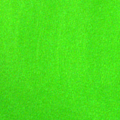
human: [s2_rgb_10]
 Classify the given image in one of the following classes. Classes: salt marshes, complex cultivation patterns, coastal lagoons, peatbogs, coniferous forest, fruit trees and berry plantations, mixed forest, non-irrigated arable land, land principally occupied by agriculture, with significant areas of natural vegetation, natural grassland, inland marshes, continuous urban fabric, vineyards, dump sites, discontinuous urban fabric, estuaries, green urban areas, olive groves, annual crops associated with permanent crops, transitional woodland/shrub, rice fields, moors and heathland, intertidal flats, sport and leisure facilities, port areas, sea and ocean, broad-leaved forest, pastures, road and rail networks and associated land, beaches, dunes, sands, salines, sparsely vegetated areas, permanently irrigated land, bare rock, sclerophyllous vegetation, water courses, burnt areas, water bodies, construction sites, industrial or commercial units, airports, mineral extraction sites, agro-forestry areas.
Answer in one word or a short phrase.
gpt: coastal lagoons